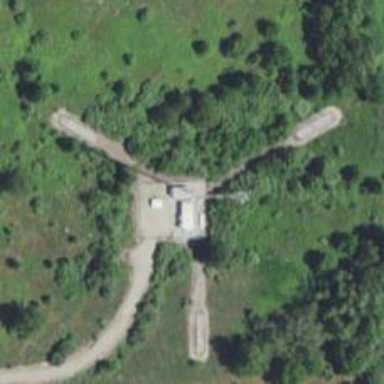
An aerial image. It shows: Man-made mast used for communication purposes.